Field crop: maize
Growth stage: 2
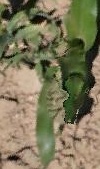
Species: maize